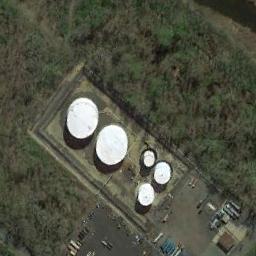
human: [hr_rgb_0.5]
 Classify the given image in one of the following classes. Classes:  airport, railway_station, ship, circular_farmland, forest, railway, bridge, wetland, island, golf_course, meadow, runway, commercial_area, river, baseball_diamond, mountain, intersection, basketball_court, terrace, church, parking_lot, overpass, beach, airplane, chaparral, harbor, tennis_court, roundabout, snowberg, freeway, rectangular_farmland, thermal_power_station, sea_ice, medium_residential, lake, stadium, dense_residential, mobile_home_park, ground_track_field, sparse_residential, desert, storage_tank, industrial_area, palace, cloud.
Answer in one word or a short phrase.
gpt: storage_tank